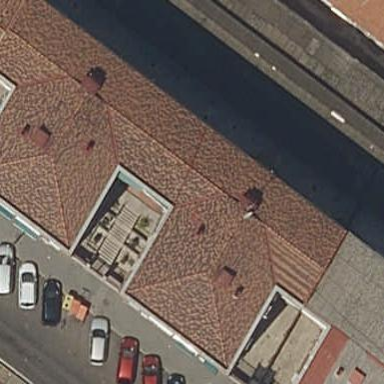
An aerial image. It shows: View of apartment building.